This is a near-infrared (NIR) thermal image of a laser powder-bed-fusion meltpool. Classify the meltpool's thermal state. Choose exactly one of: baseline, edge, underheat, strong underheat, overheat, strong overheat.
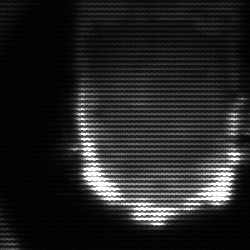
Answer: baseline